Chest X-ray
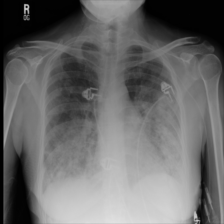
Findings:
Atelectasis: negative
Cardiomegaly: negative
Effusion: positive
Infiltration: positive
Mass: negative
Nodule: negative
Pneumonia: negative
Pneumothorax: negative
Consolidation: positive
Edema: negative
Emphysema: negative
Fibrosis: negative
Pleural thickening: negative
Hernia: negative